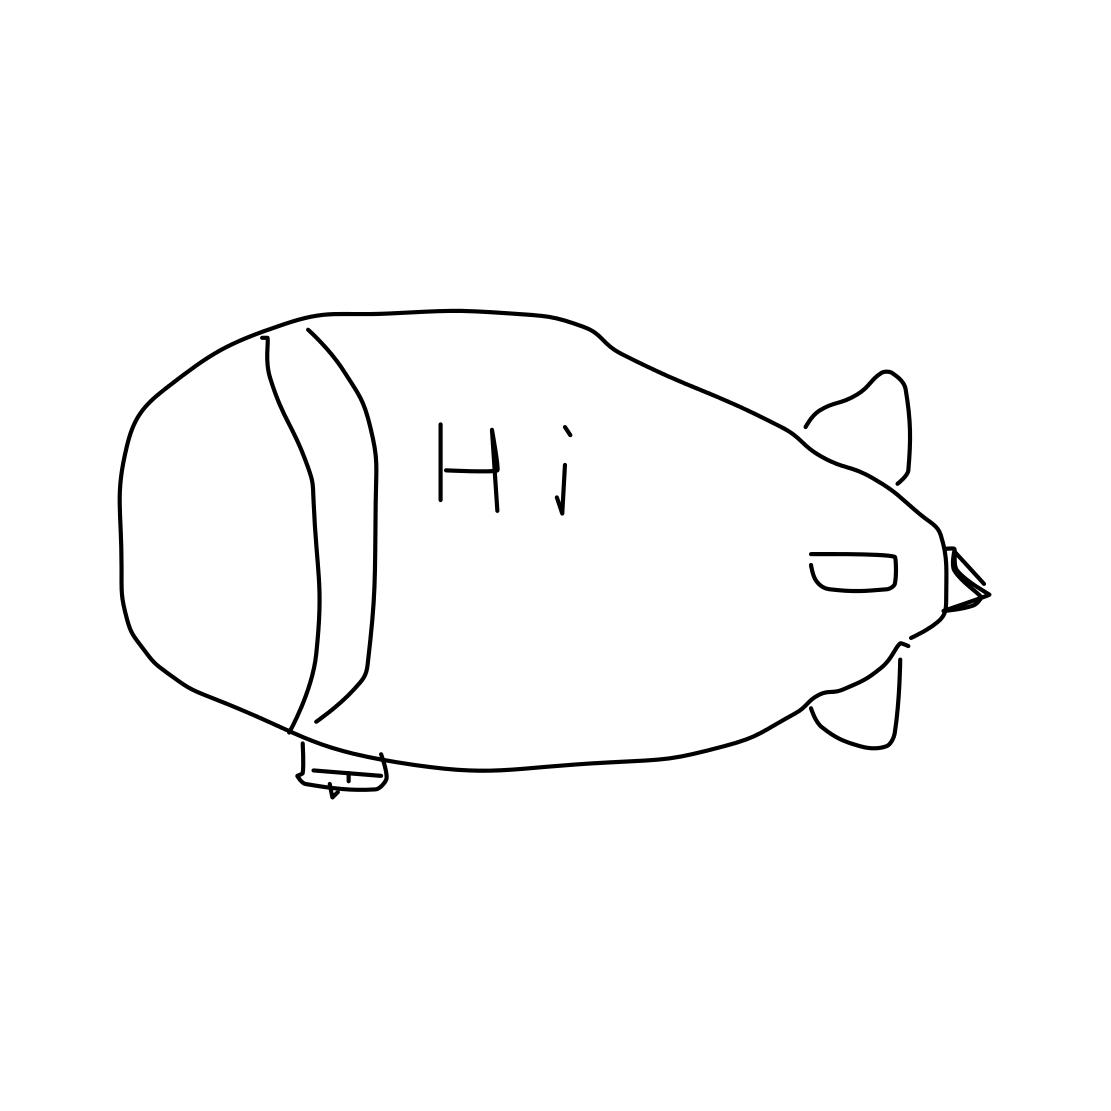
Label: blimp